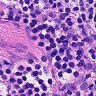
Metastatic tissue present: no